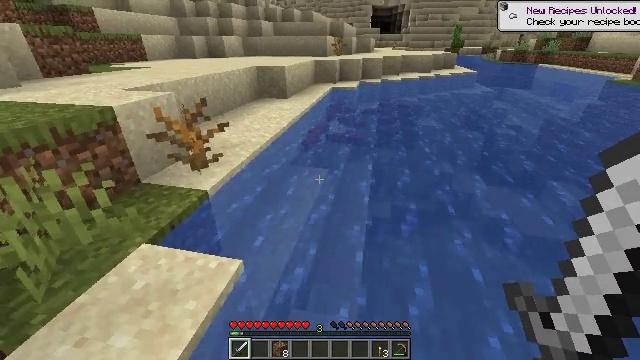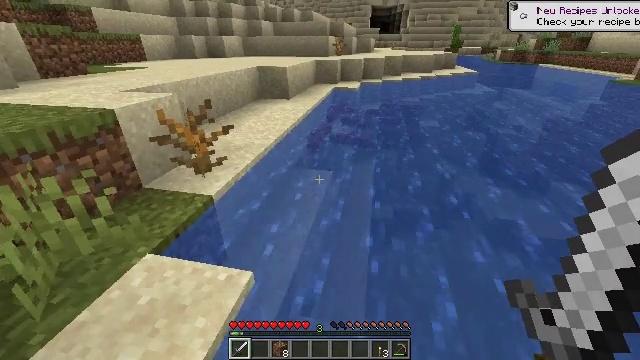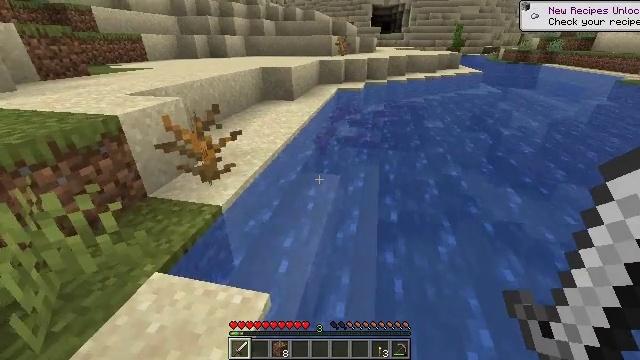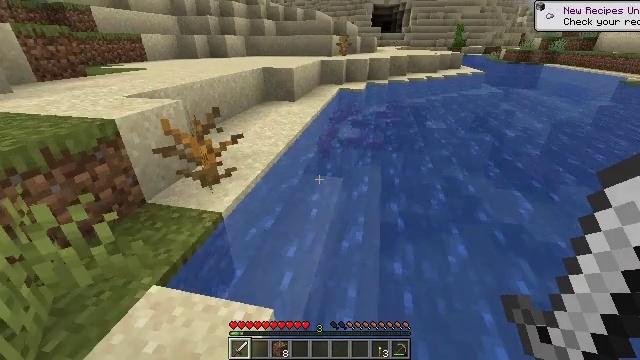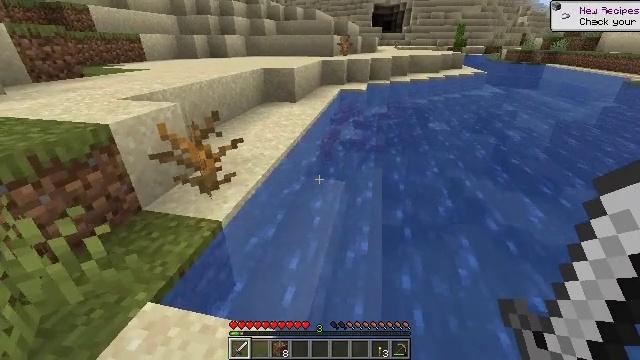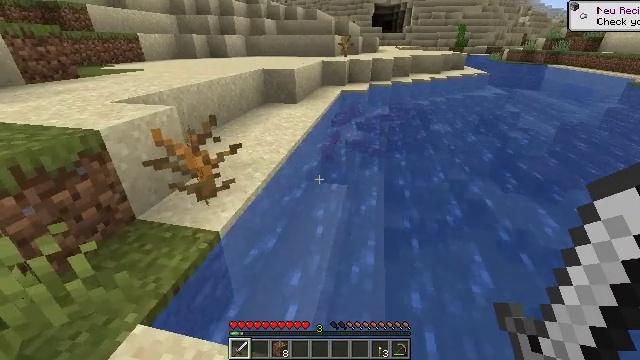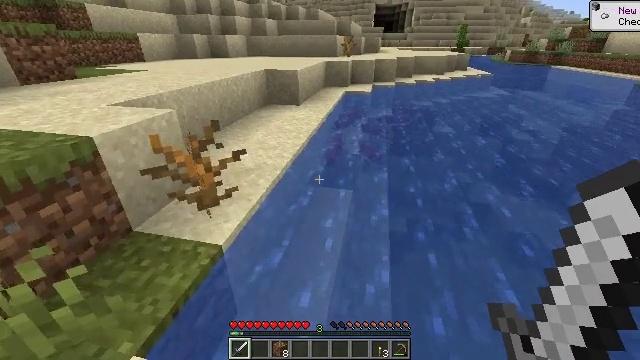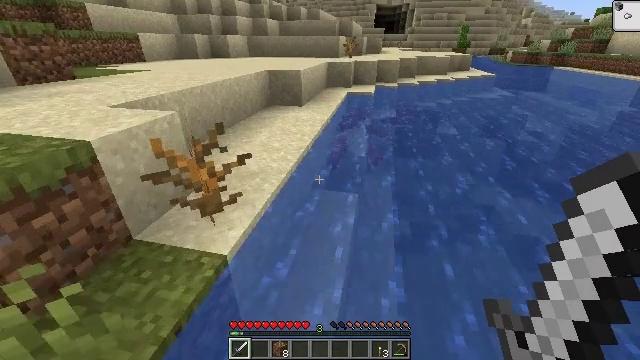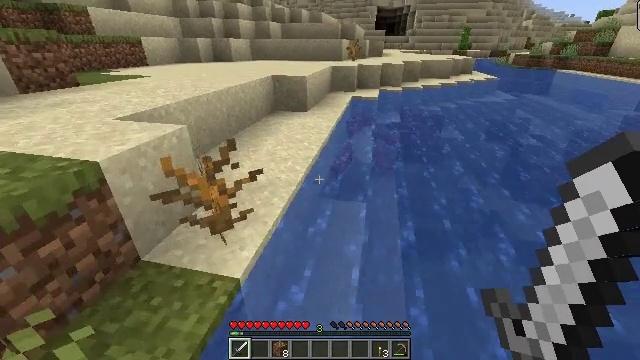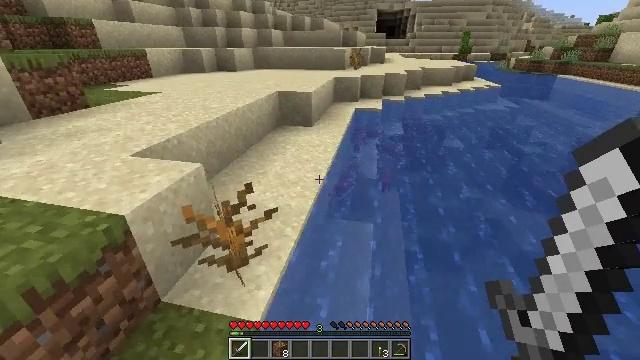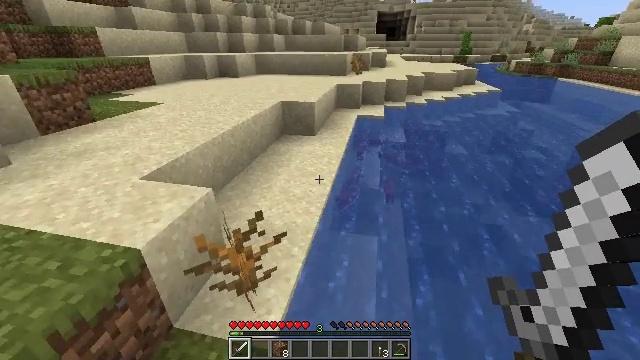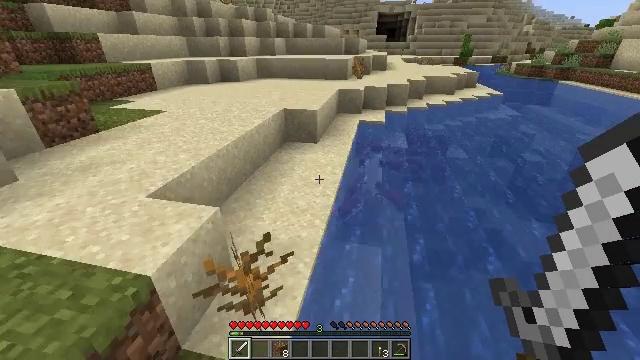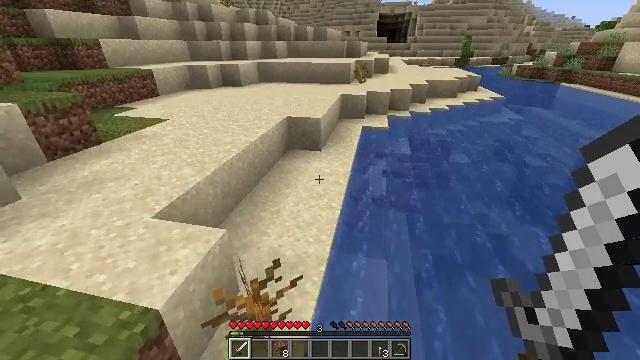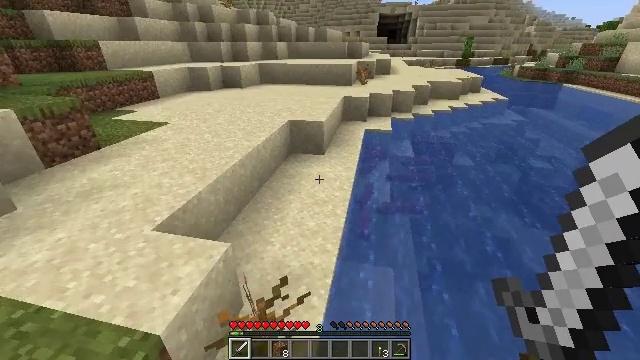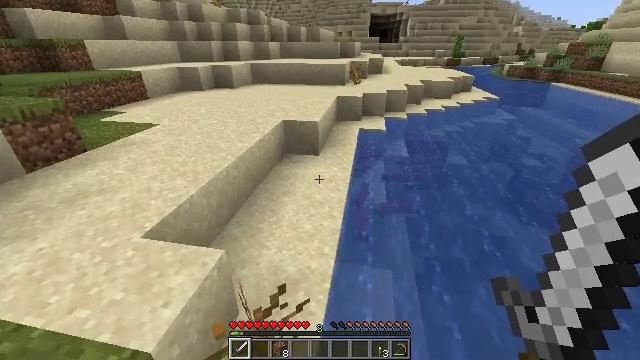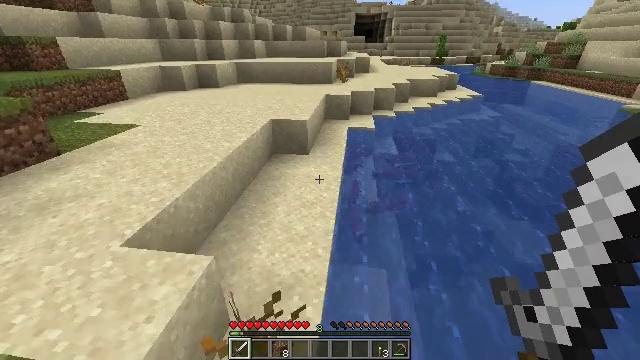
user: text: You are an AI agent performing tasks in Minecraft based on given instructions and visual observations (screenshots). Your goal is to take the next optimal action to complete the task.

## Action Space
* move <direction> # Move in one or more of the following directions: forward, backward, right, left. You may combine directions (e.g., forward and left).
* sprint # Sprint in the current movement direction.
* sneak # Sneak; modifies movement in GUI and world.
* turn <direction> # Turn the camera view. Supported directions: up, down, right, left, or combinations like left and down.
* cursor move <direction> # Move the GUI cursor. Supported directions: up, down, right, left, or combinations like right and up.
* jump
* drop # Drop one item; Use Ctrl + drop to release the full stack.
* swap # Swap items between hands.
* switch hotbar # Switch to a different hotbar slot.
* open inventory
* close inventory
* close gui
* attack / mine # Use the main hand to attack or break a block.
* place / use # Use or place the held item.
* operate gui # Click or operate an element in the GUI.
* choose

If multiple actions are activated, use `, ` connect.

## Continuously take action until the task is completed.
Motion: motion action
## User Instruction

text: Kill the salmon.
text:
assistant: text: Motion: move forward and move left
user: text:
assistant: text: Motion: move forward and move left
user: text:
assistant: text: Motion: move forward
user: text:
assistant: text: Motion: move forward
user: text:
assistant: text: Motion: move forward and move left
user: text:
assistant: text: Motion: move forward and move left
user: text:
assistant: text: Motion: move forward and move left
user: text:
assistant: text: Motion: move forward and move left, jump
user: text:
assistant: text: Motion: move forward and move left, jump
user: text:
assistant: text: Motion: move forward, jump
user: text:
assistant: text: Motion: move forward, jump
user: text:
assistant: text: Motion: move forward, jump
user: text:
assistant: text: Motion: move forward, jump
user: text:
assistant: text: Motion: move forward, turn right, jump
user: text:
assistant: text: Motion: move forward, turn right, jump
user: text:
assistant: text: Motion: move forward, turn right
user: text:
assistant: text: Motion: move forward, turn right
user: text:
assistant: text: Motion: move forward, turn right
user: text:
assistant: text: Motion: move forward
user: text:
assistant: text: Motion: move forward, turn right
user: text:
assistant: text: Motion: move forward
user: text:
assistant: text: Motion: move forward
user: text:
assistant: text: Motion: move forward
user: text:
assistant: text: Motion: move forward, turn down
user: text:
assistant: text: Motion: move forward, turn right and down
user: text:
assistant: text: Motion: move forward, turn right and down
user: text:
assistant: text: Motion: move forward, turn right and down
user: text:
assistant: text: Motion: move forward, turn right and down
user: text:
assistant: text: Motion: move forward, turn right and down
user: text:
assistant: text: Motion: move forward, turn right and down